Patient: sex F, age 46
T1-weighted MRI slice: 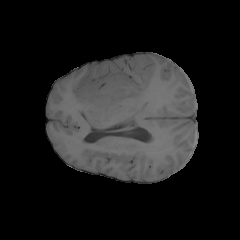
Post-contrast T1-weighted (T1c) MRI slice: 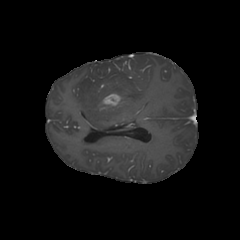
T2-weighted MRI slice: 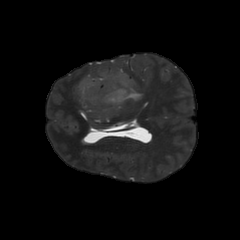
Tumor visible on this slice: yes
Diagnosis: Glioblastoma, IDH-wildtype
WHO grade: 4